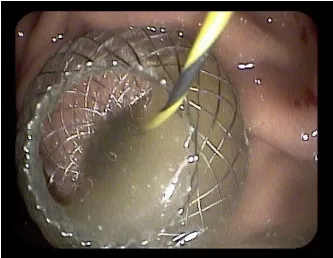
Stent placement.
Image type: medical_photograph (other_medical_photograph)